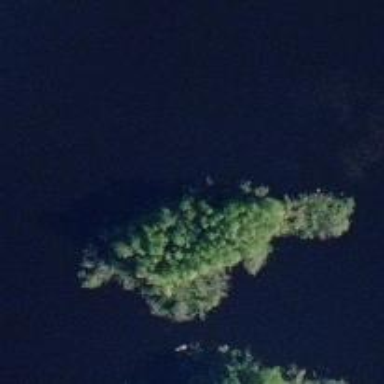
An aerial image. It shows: Islet.